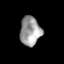
Tissue: prostate
Cell type: T cells
Senescence score: 0.3501
Nuclear area (px): 591
Mean DAPI intensity: 156.519